Interaction volume radius: 5 \u00c5
Interaction volume height: 20 \u00c5
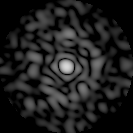
Disorder parameter: 0.8863